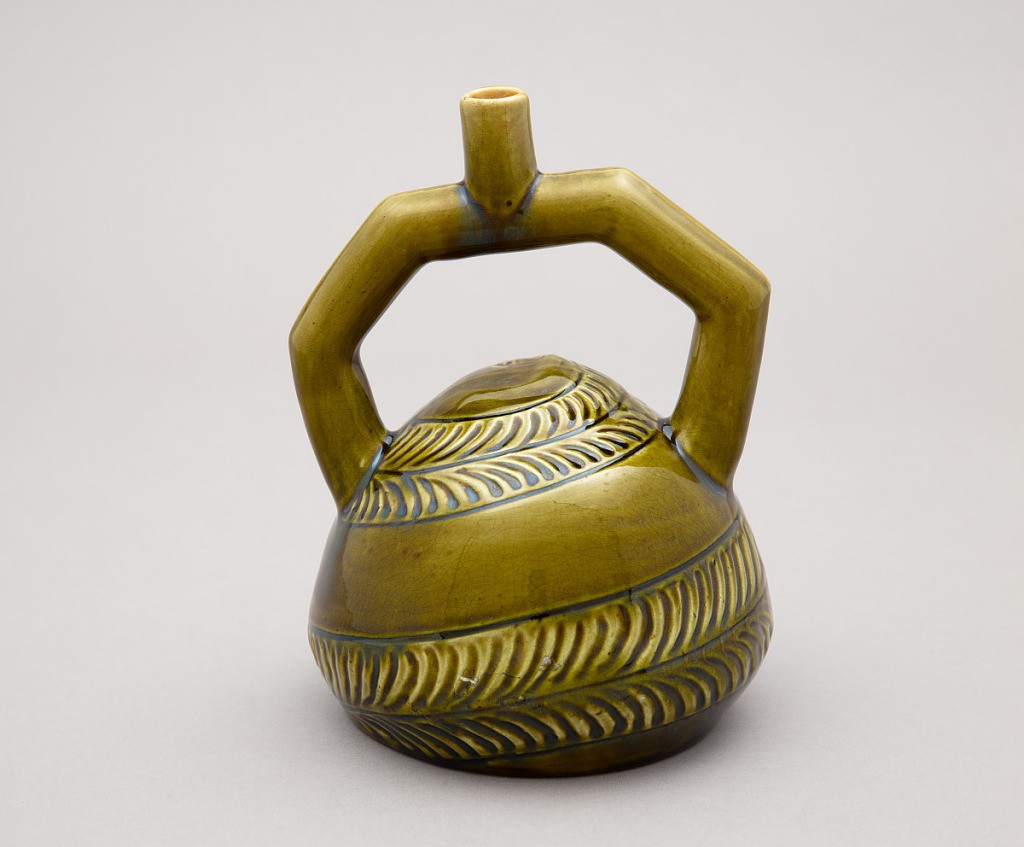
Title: Vessel
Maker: Christopher Dresser, Scottish, 1834–1904
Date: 1879–82
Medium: Glazed earthenware
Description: Stirrup-spout bottle with spiraling abstract decoration and green glaze.